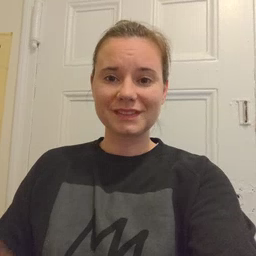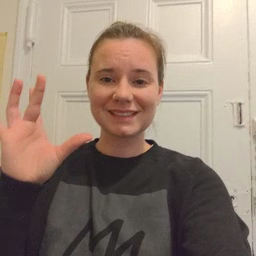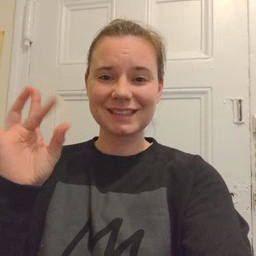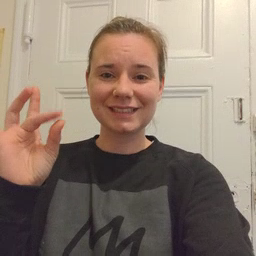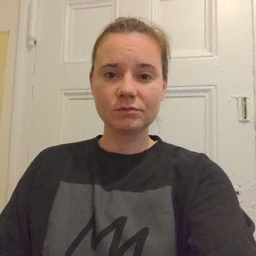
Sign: sticky